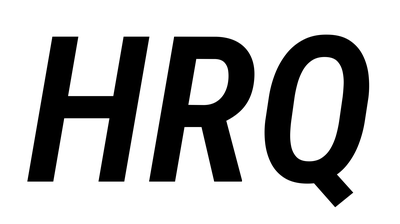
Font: Roboto-Italic_Condensed_SemiBold_Italic